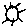
Label: sun